Question: I create QGraphicsTextItem and rotate it.
I use rendering flags
'''
mMapView->setRenderHints(QPainter::Antialiasing | QPainter::TextAntialiasing);
'''
But the text item is good looking only when not rotated.

How to fix it?
Thanx!
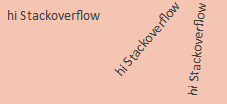
Answer: It is a little bit tricky.
I assume you are working under Windows.
You must change the default hinting in file '...\src\gui ext\qfont_p.h' in line 75 to
'''
... hintingPreference(QFont::PreferNoHinting)
'''
Then you have to configure and compile the Qt Library with DIRECTWRITE on.
'''
configure -opensource -debug-and-release -directwrite
nmake
'''
(This solution didn't work with Windows XP)